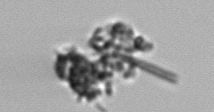
Label: detritus